Question: I want two multiple selectors in a single data table. Is that possible or not ?
or how i can obtain that...

i want a single table and two selectors need to point different values.
please share your ideas
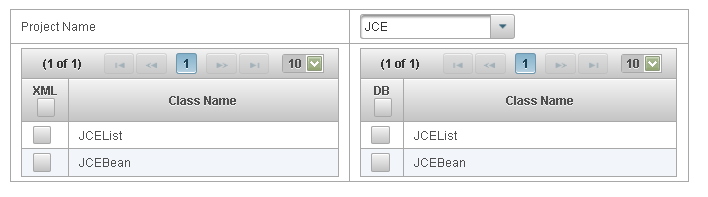
Answer: i actually done that using simple css and jsf UI repeat tag.........